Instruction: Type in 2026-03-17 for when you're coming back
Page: home
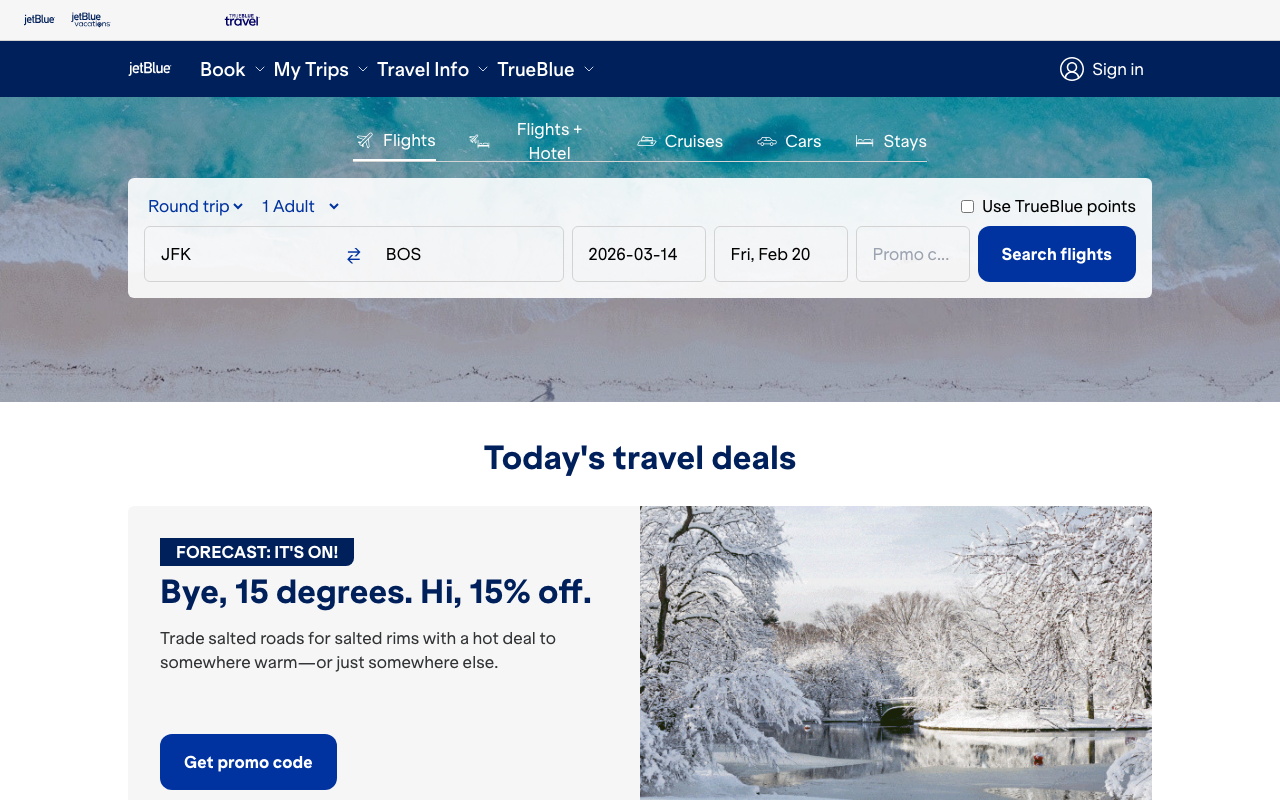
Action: type